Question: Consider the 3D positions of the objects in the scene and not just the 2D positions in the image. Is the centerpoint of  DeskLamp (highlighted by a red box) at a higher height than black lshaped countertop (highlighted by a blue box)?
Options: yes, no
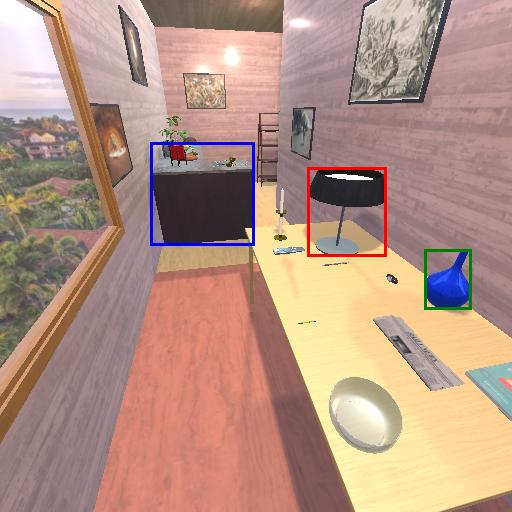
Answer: yes